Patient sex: M
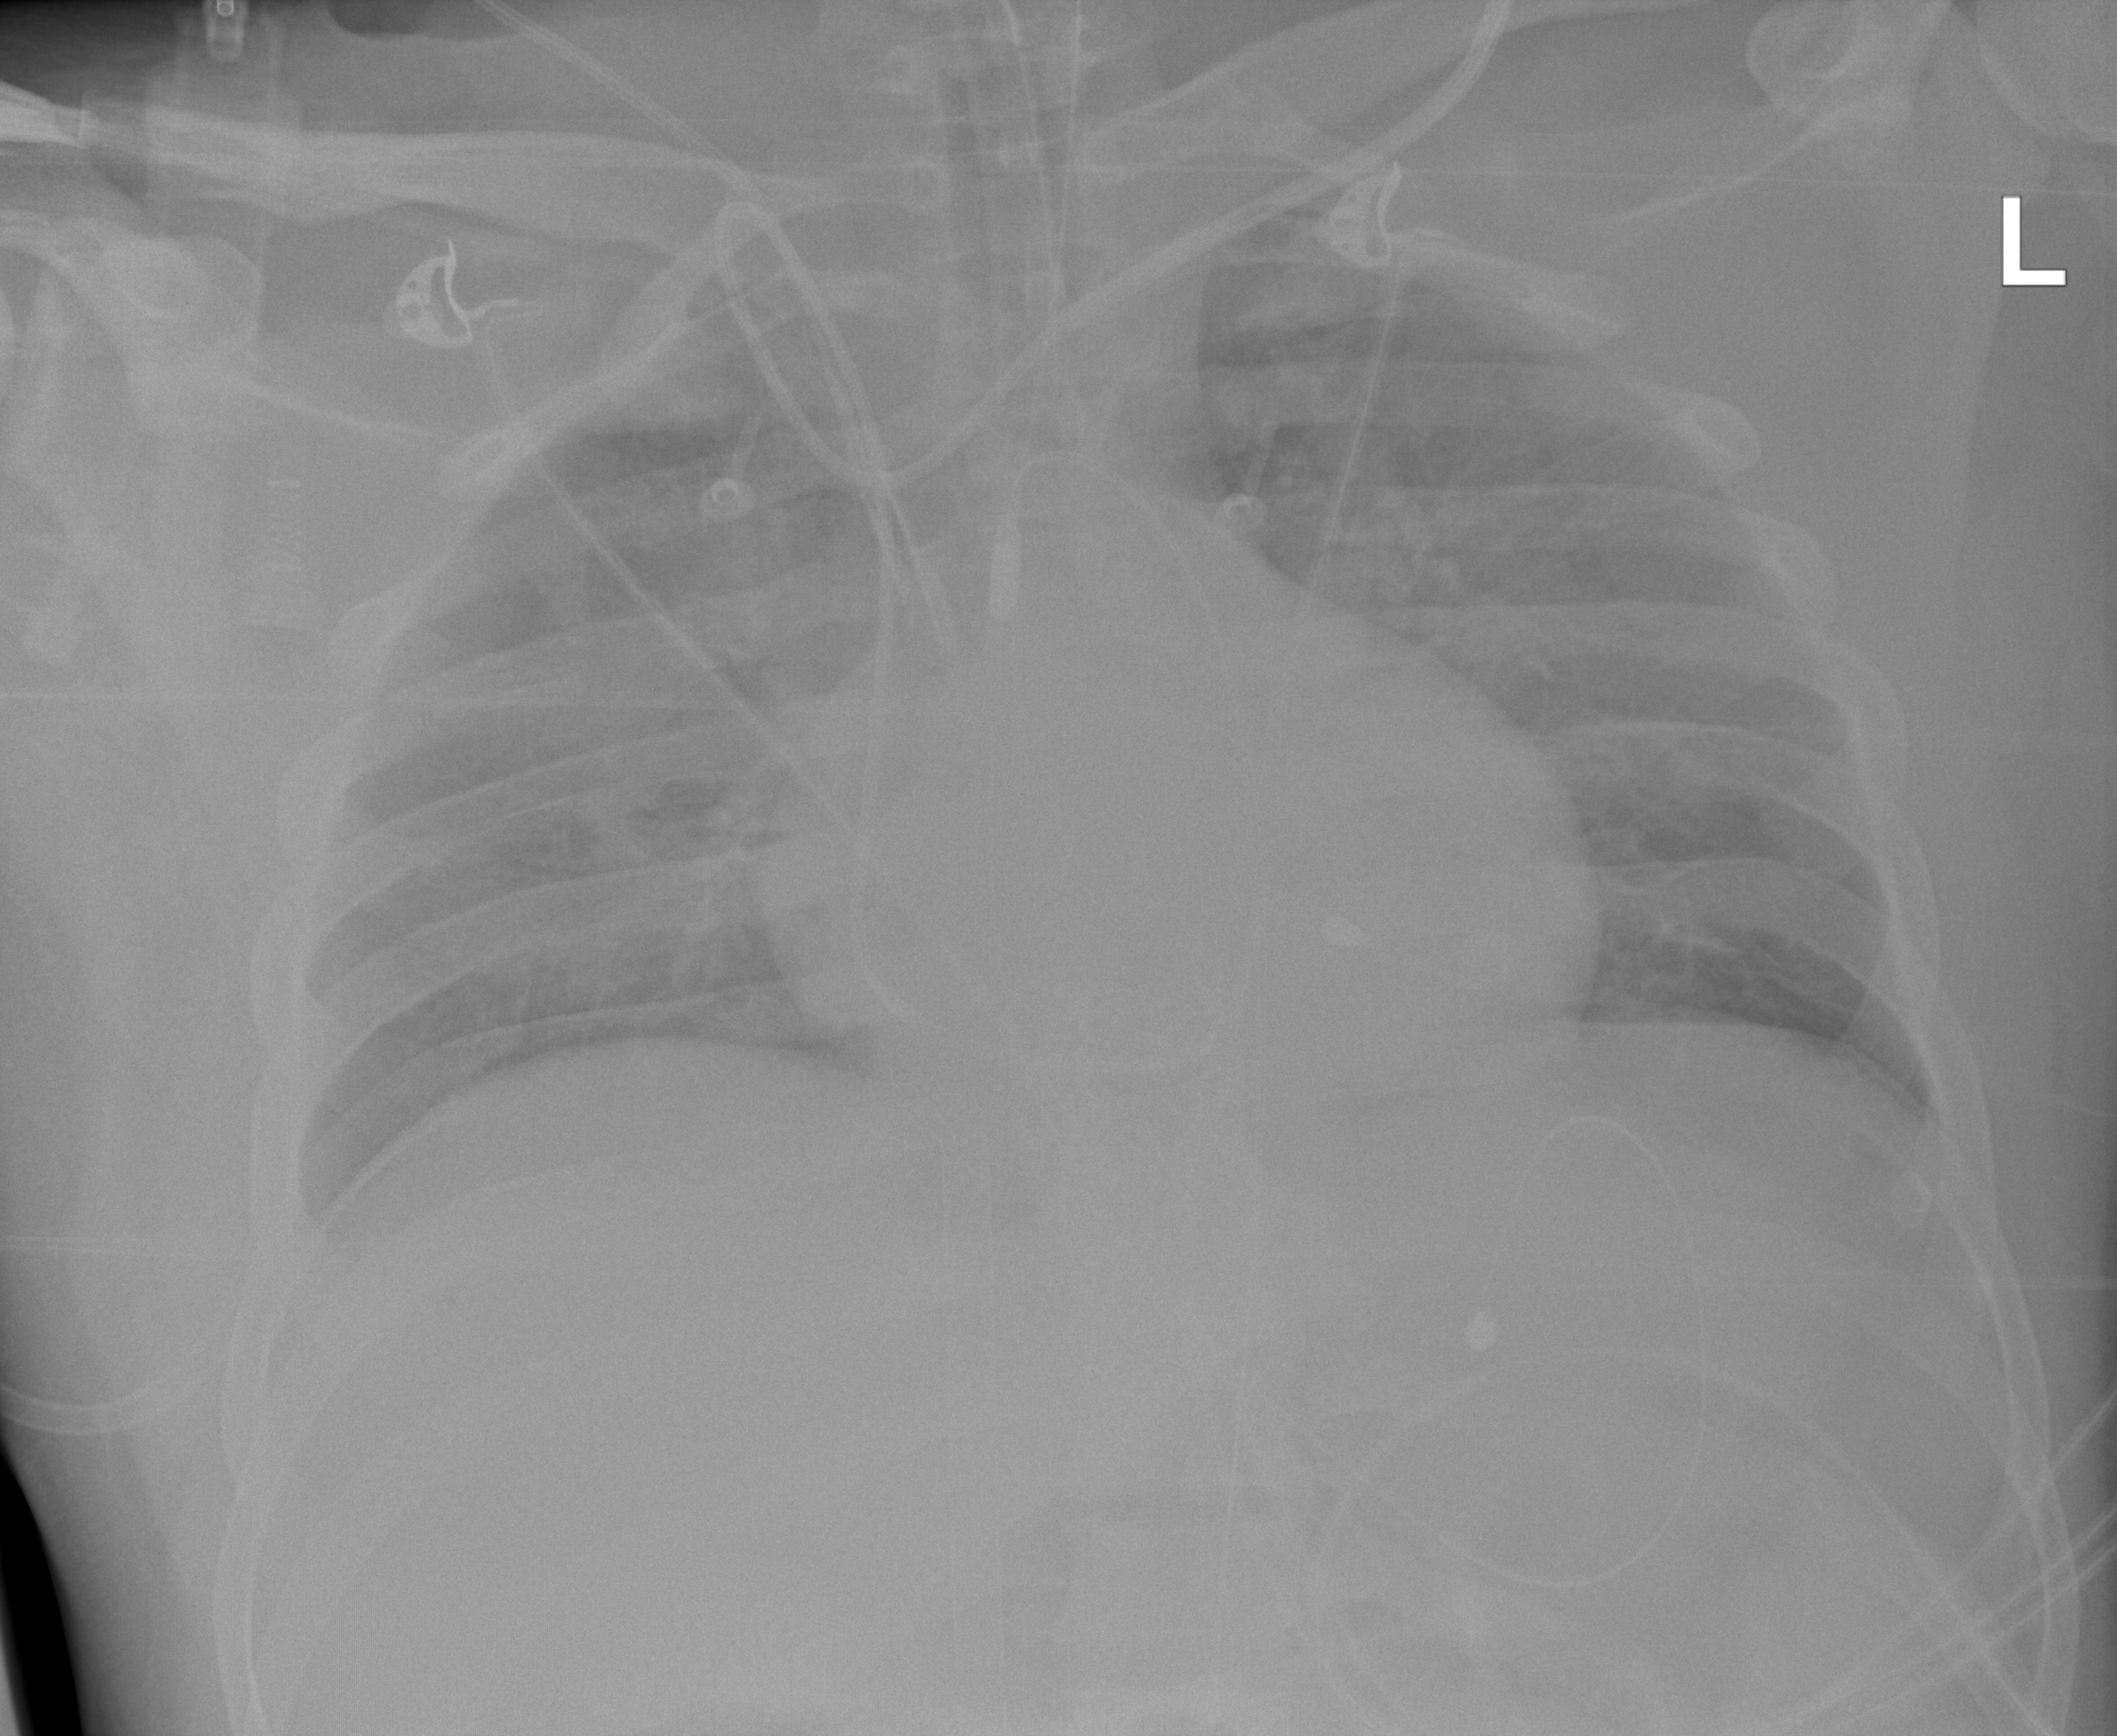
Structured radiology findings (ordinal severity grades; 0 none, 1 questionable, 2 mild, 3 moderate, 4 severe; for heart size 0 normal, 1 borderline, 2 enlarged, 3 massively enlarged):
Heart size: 1
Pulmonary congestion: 0
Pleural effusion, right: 0
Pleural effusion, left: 0
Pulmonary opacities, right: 1
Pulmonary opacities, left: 0
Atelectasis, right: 2
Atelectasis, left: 2